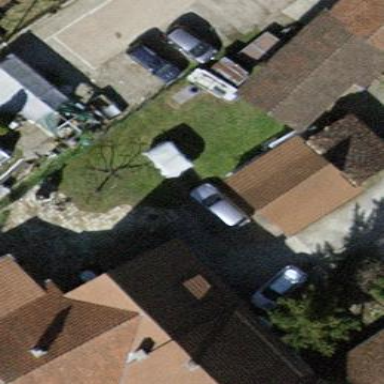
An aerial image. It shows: Shed building.